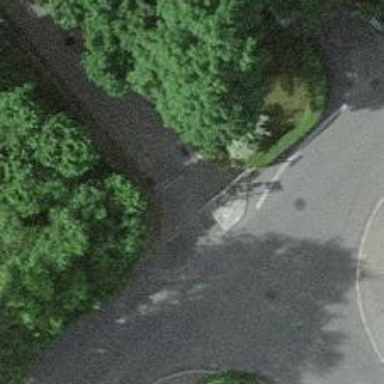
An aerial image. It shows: Fixed double cycle barrier.